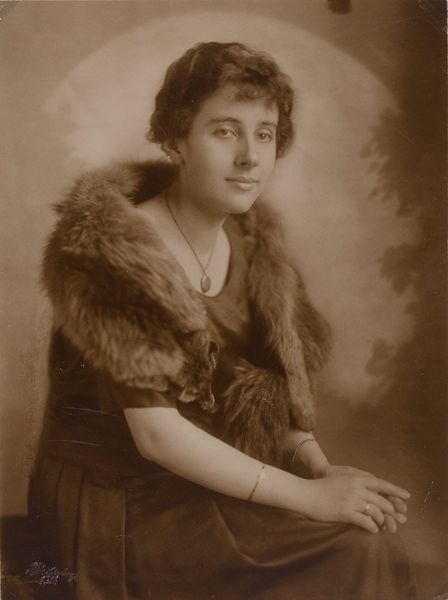
Titel: Carla Erna Wilhelmine Scholz
Künstler: Minya Diez-Dührkoop
Standort: Hamburg
Institution: Museum für Kunst und Gewerbe Hamburg
Schlagwörter: schatten, frau, kleid, mode, kleidung, pelz, silber, bildnis, portrait, figur, sepia, verträumt, foto, fotografie, photographie, medaillon, heiter, photo, armband, ehering, kurzarm, lichtbild, silbergelatine, konterfei, brom, bildwerke, angewandte und bildende kunst, hessische systematik, porträt, silbergelatinepapier, bromsilbergelatinepapier, entwicklungspapier, gelatinepapier, schwarzweißpositivverfahren, silbersalzverfahren, schwarzweißfotografie, porträtfotografie, porträtphotographie, fuchspelz, fuchsstola